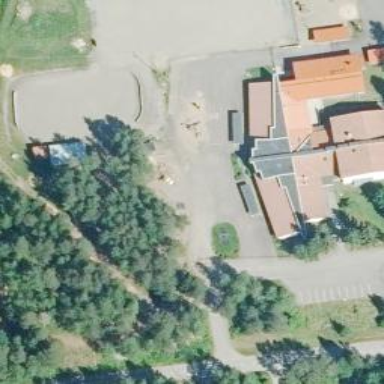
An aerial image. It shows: School building.